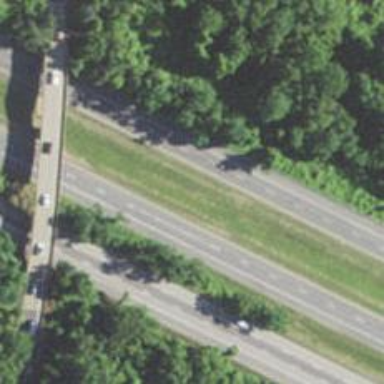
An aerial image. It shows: Bridge.